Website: walmart
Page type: payment
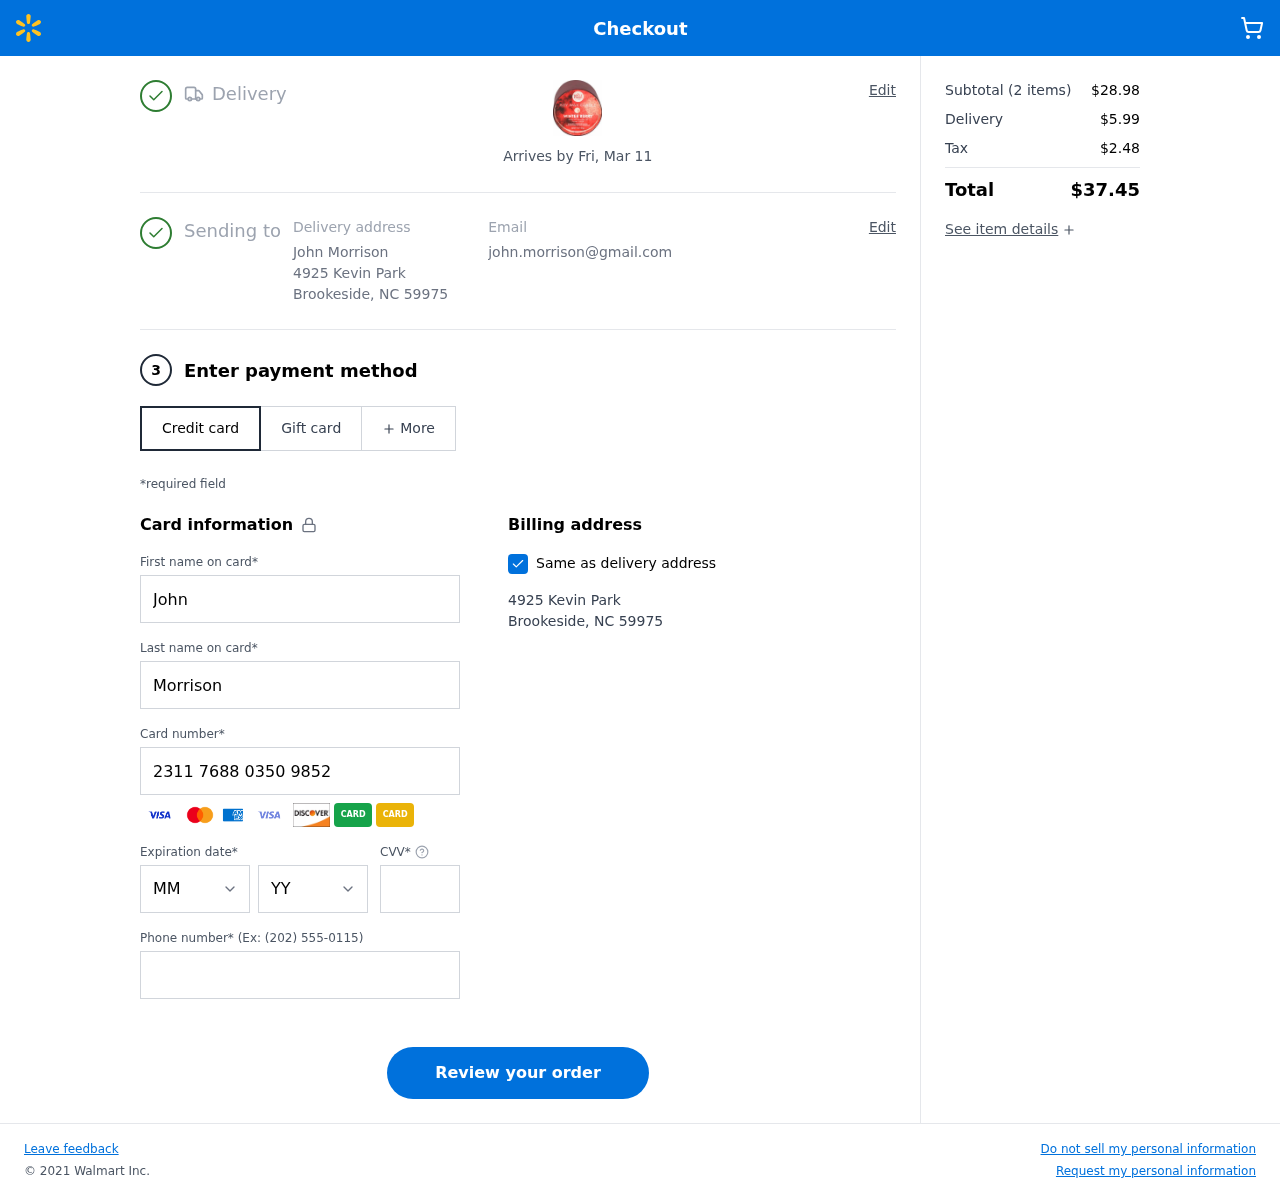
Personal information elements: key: PII_CARD_CVV
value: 002
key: PII_CARD_EXPIRY_MONTH
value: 08
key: PII_CARD_EXPIRY_YEAR
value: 26
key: PII_CARD_NUMBER
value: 2311 7688 0350 9852
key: PII_CITY
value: Brookeside
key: PII_EMAIL
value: john.morrison@gmail.com
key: PII_FIRSTNAME
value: John
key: PII_FULLNAME
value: John Morrison
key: PII_LASTNAME
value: Morrison
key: PII_PHONE
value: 3137570497
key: PII_POSTCODE
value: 59975
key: PII_STATE_ABBR
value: NC
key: PII_STREET
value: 4925 Kevin Park
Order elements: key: ORDER_DELIVERY_DATE
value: Arrives by Fri, Mar 11
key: ORDER_NUM_ITEMS
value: (2 items)
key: ORDER_SUBTOTAL
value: $28.98
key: ORDER_SHIPPING_COST
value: $5.99
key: ORDER_TAX
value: $2.48
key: ORDER_TOTAL
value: $37.45